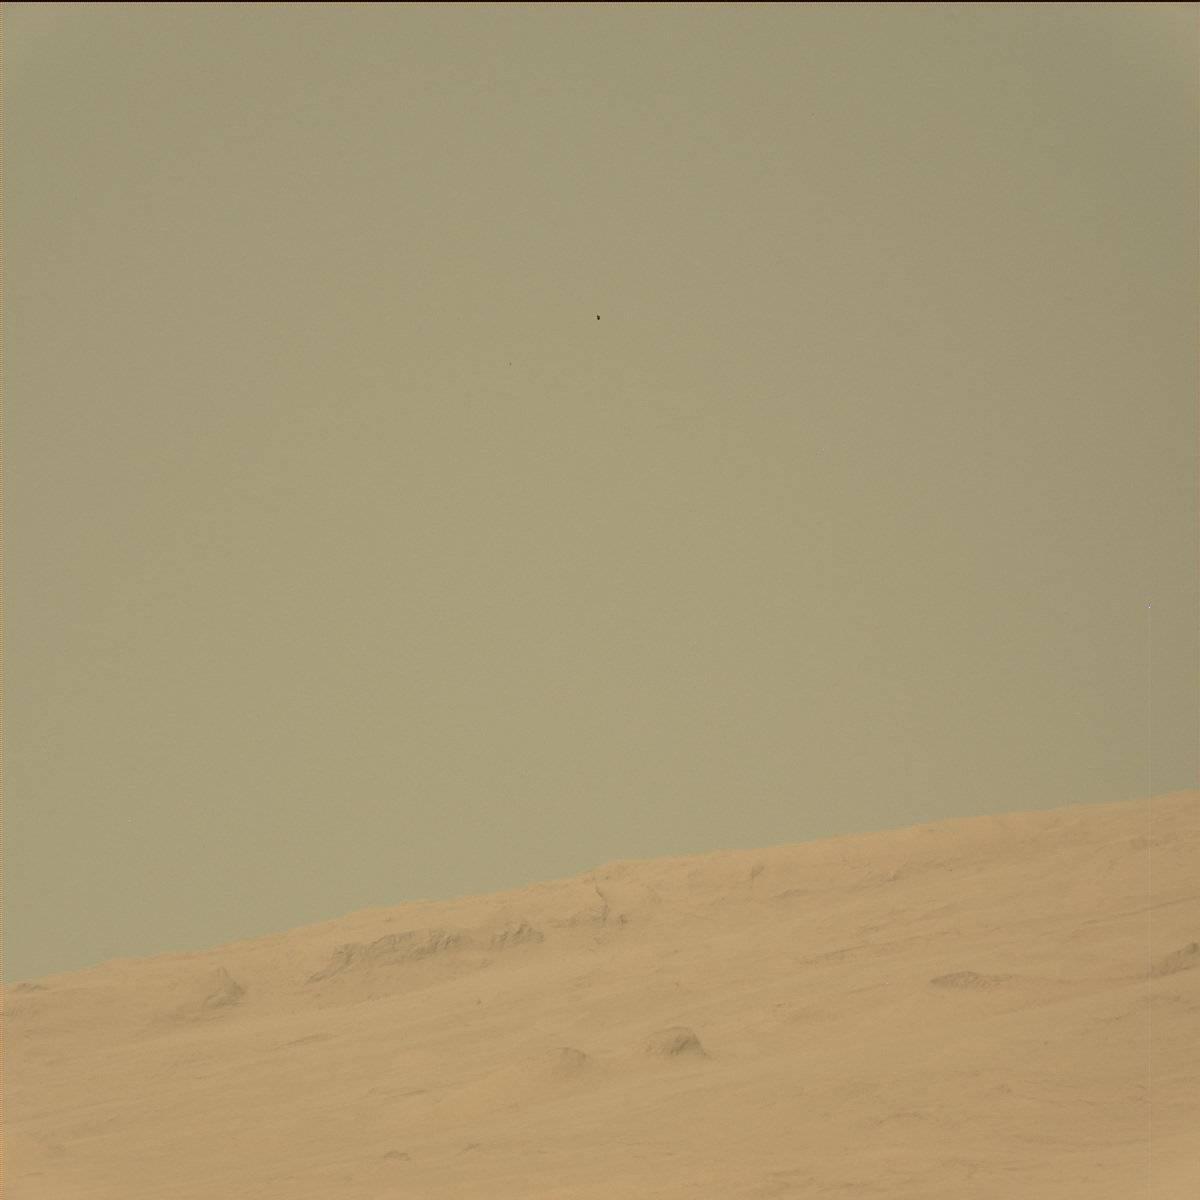
Terrain classes present: Ridge, Sky